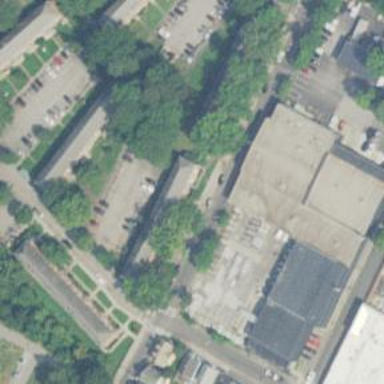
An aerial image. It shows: Industrial building.